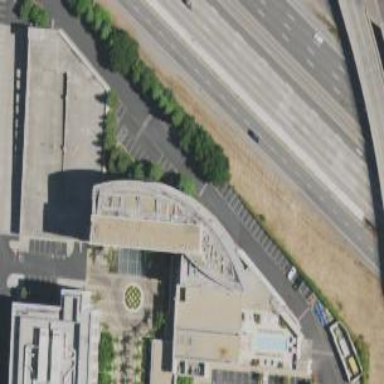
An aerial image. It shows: Hotel building.